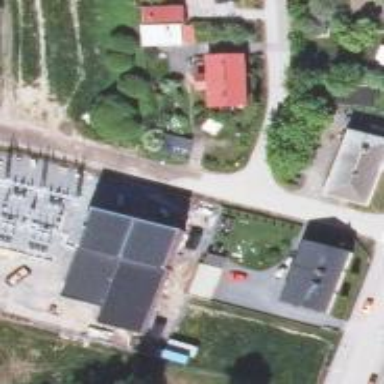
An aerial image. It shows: Power substation.